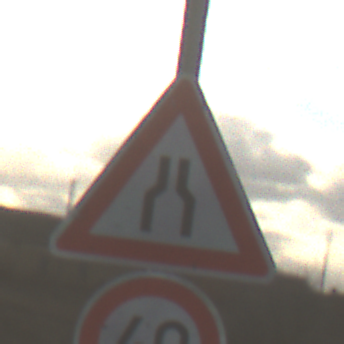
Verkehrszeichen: VerengteFahrbahn
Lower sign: Geschwindigkeit40
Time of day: SunriseSunset
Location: Outdoor (RoadRail)
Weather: PartlyCloudy
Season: NotSpecified
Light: Natural